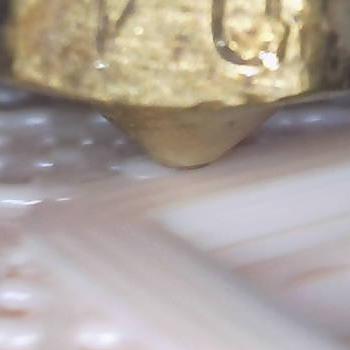
Flow rate: 126%